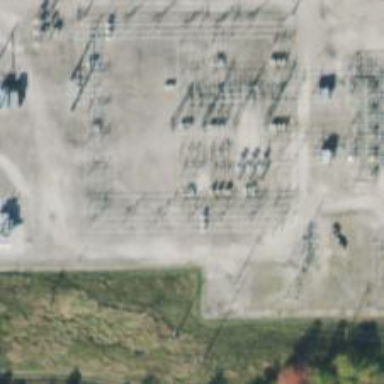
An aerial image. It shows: Switch used for power control.